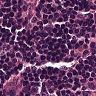
Metastatic tissue present: no